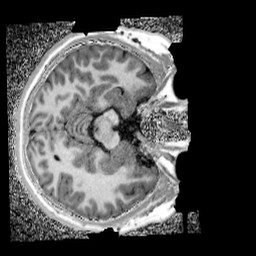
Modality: UNIT1_denoised
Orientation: axial
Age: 11
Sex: female
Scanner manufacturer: siemens
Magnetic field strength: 3 T
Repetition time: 4 s
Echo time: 0.00299 s